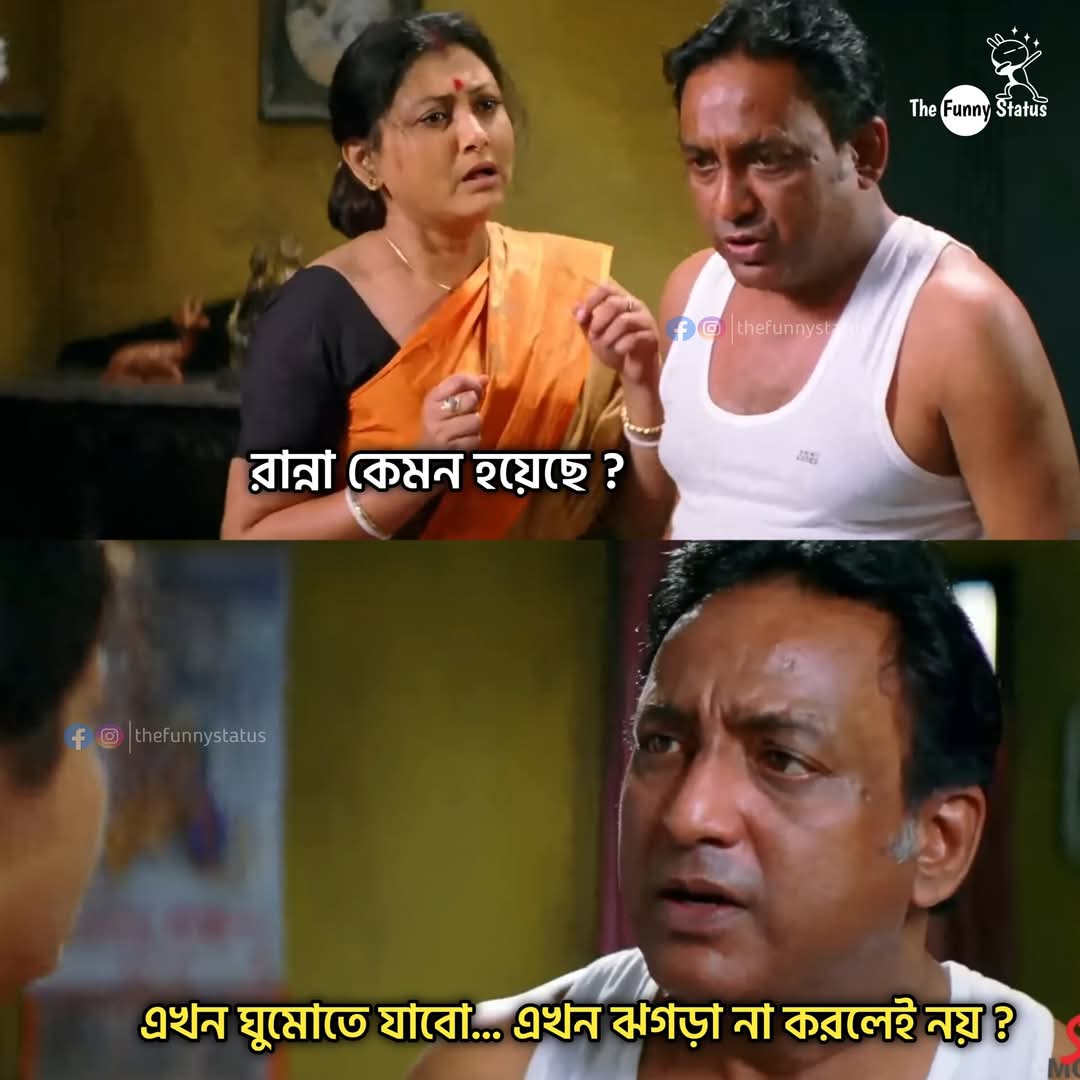
Text: রান্না কেমন হয়েছে?
এখন ঘুমোতে যাবো... এখন ঝগড়া না করলেই নয়?

Label: Non Hate